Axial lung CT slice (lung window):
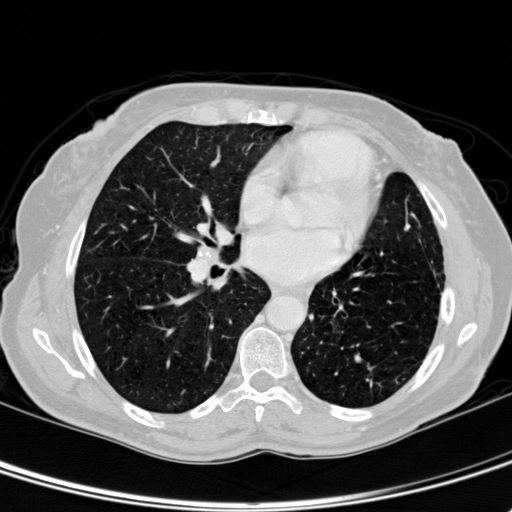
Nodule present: no